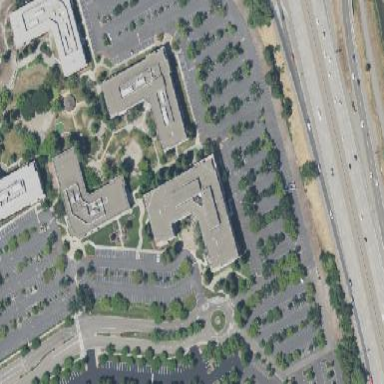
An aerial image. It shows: Commercial building.